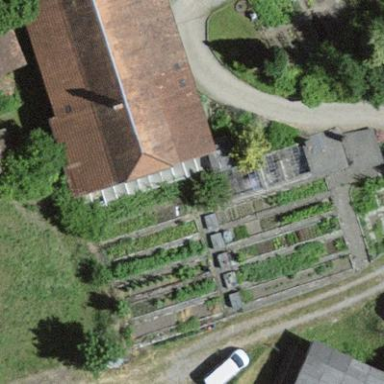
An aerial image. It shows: Farm building.